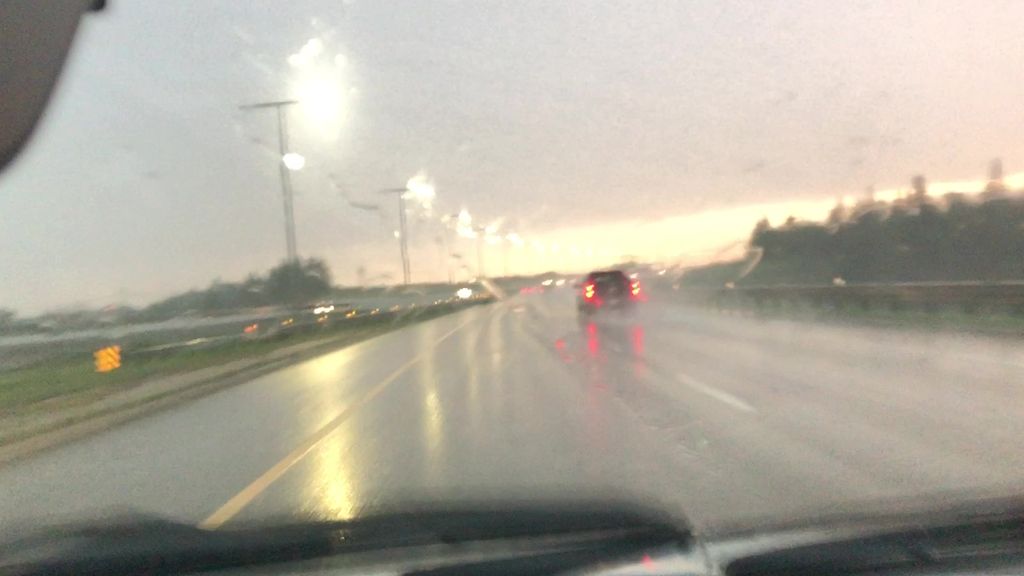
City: edmonton